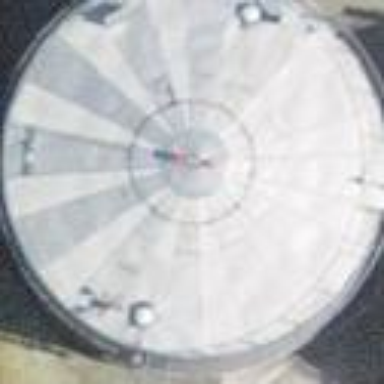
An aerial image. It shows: Storage tank that is man-made.